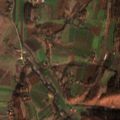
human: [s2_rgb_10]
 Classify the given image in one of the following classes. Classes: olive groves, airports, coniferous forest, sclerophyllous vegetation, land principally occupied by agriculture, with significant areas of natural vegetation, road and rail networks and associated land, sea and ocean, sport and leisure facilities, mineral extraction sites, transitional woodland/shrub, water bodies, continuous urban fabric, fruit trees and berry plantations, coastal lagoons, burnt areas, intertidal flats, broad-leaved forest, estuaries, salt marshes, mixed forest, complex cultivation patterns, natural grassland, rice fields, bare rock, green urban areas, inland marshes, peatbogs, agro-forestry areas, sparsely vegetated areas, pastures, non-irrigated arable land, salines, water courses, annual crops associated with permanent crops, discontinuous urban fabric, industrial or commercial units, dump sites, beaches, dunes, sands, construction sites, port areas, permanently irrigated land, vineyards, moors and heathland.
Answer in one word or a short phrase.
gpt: non-irrigated arable land, complex cultivation patterns, land principally occupied by agriculture, with significant areas of natural vegetation, broad-leaved forest